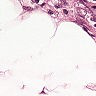
Metastatic tissue present: yes